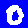
Digit: 0